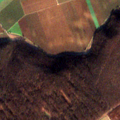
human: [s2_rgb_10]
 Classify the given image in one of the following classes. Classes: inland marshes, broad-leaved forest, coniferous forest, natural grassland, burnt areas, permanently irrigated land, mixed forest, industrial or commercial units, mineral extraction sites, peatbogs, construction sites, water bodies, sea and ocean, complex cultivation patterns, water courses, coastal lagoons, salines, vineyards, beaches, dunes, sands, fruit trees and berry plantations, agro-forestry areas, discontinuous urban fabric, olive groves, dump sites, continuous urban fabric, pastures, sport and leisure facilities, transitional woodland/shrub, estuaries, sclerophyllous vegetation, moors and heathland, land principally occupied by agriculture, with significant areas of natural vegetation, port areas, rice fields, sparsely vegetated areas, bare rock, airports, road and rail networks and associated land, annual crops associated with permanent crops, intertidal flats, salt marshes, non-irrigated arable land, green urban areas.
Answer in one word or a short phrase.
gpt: non-irrigated arable land, broad-leaved forest